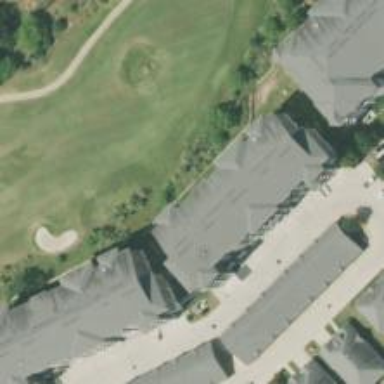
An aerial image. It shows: View of golf hole.